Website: home-depot
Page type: account-dashboard
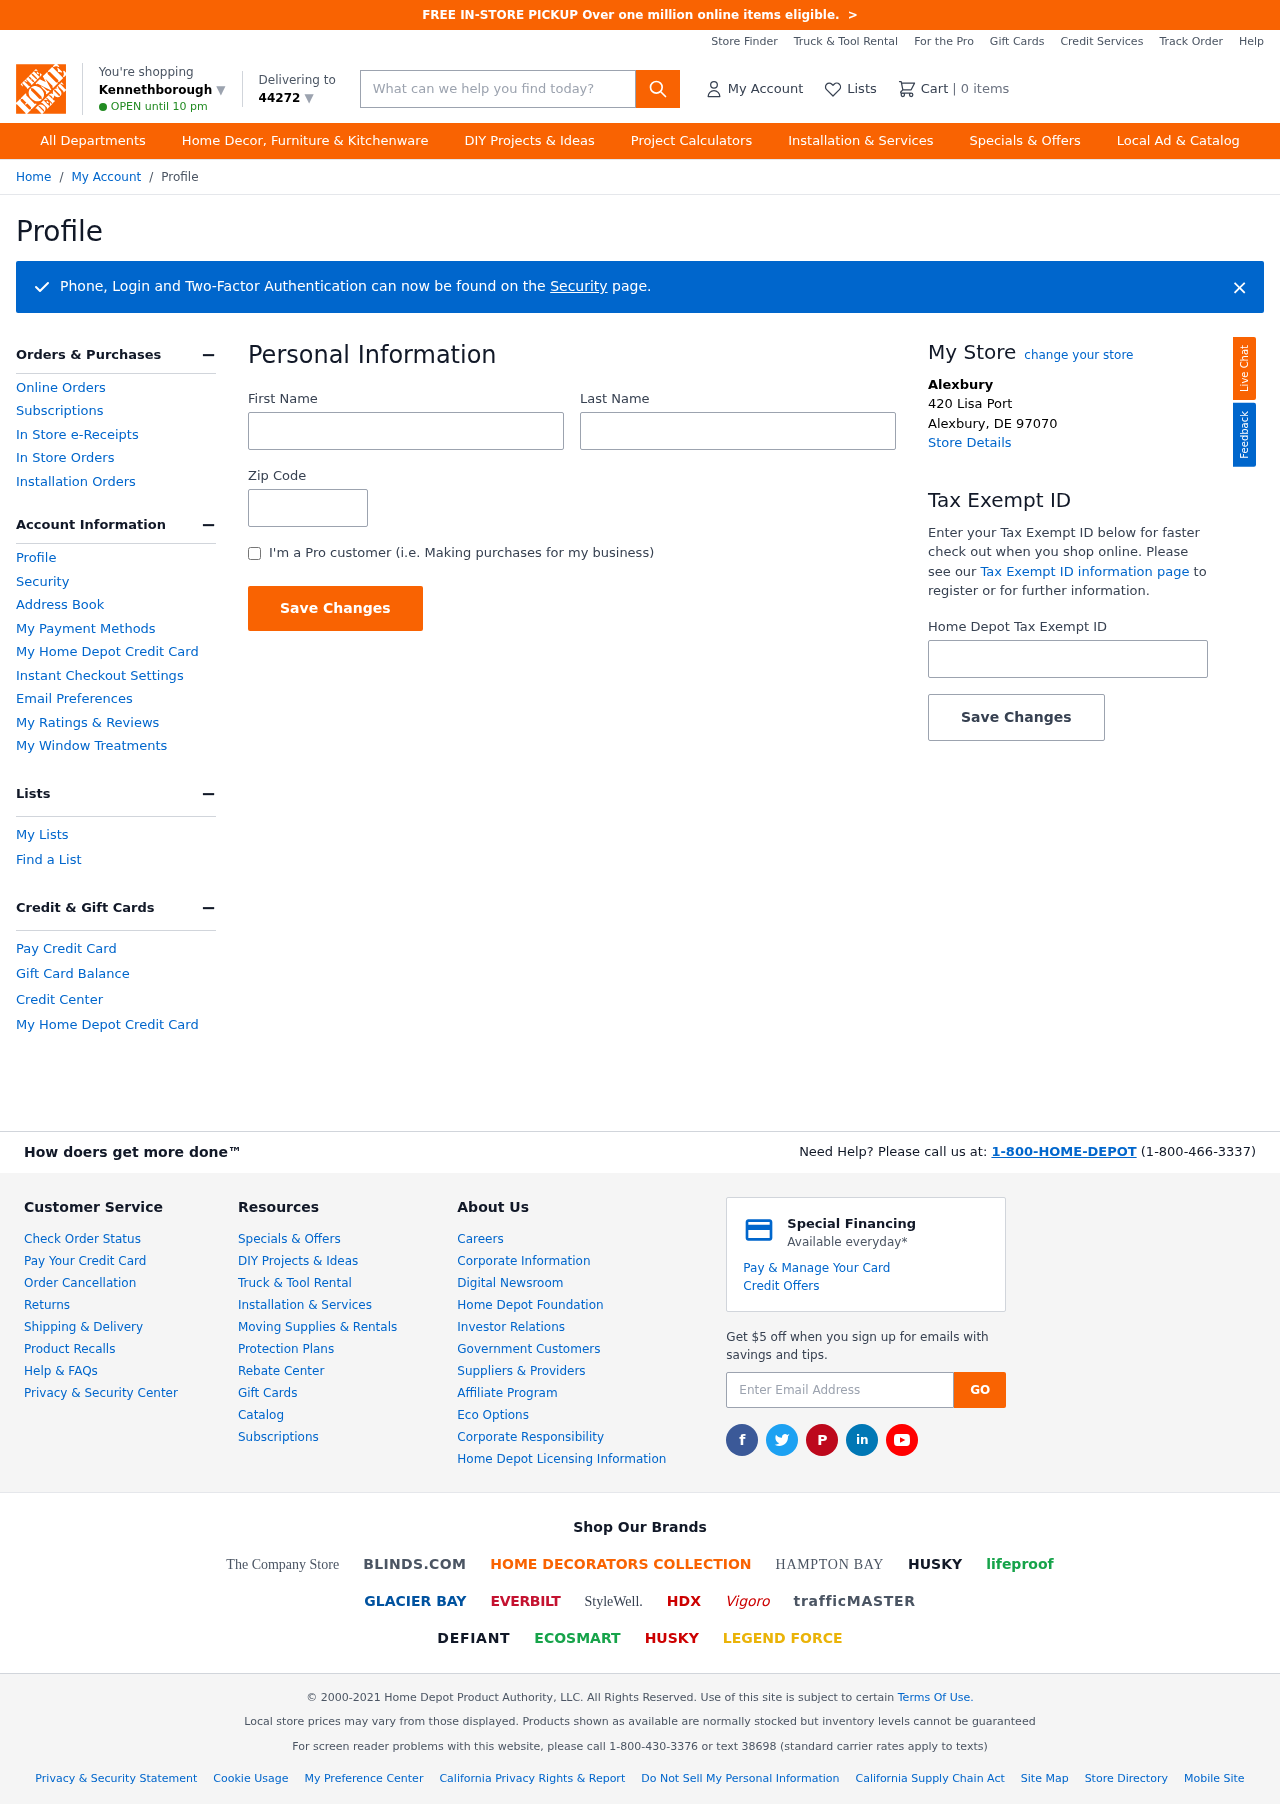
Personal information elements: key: PII_CITY
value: Kennethborough ▼
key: PII_FIRSTNAME
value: Kyle
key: PII_LASTNAME
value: Reynolds
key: PII_LOCATION1_CITY
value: Alexbury
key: PII_LOCATION1_CITY_STATE_ZIP
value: Alexbury, DE 97070
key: PII_LOCATION1_STREET
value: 420 Lisa Port
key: PII_POSTCODE
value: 44272 ▼
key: PII_POSTCODE
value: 44272
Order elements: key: ORDER_NUM_ITEMS
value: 0
Search elements: key: HEADER_SEARCH
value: What can we help you find today?